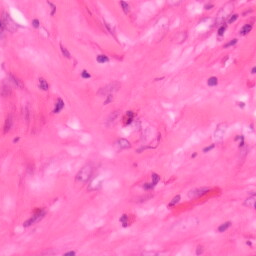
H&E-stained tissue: Colon